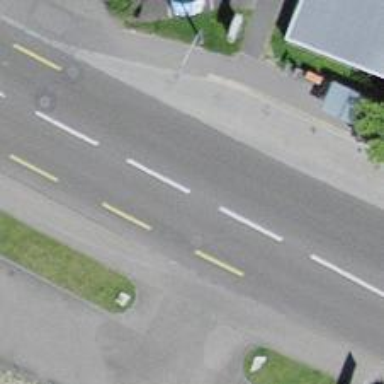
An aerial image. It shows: Public transport stop position.